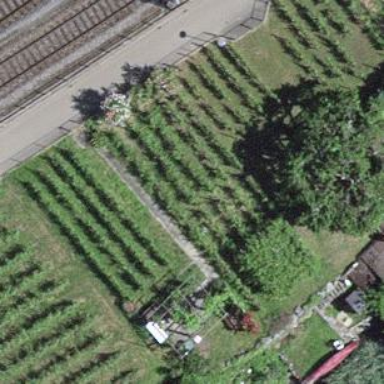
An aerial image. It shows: Vineyard with grape crops.